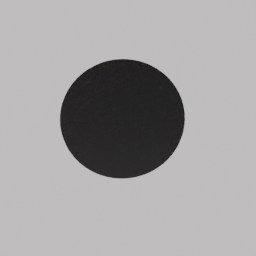
Label: decoration